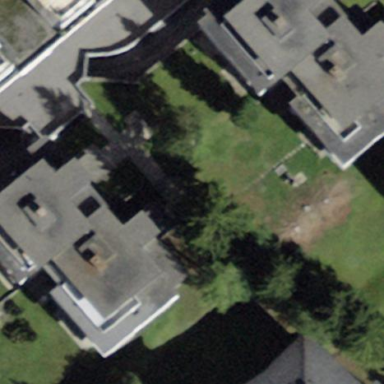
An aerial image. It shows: Building with flat roof.